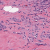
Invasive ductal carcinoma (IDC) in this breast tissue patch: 1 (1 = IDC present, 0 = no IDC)